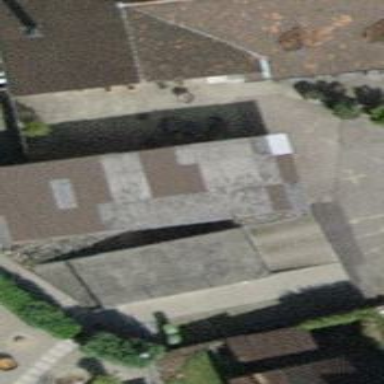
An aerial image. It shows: Shed building.